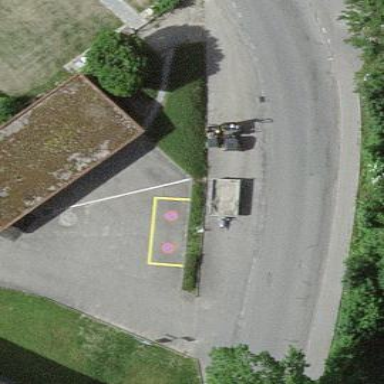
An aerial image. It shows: Garage building.